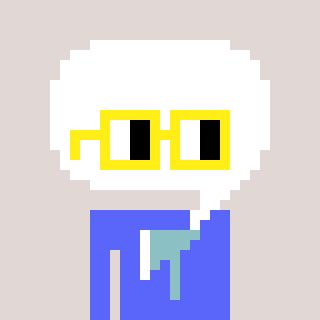
a pixel art character with square yellow glasses, a speech bubble-shaped head and a purple-colored body on a warm background